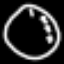
Label: clock